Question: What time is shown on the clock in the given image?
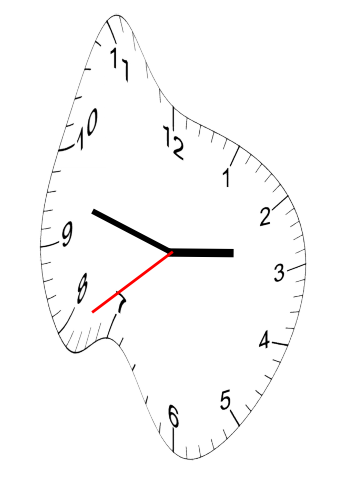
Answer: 02:47:39